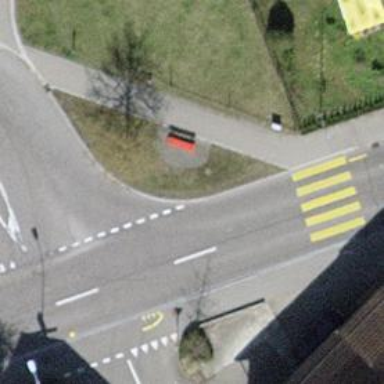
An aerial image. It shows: Red bench.